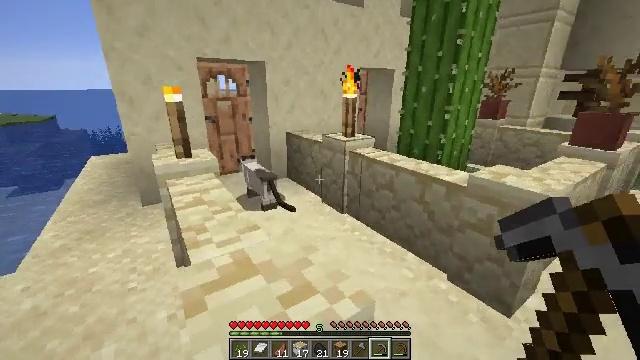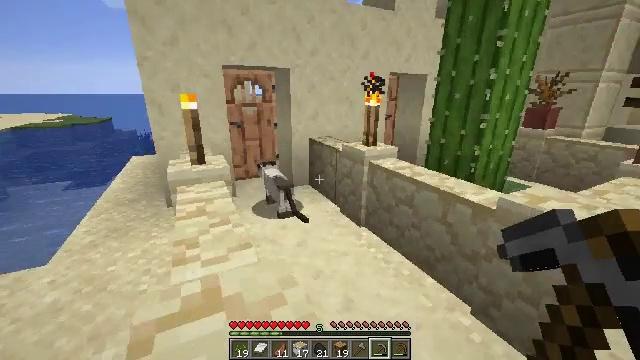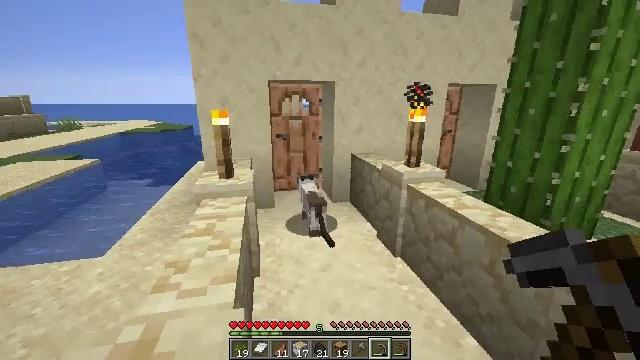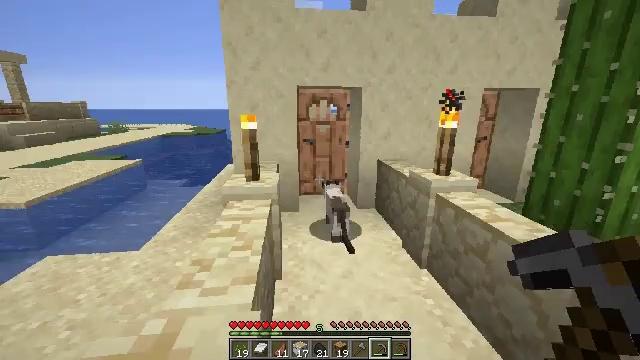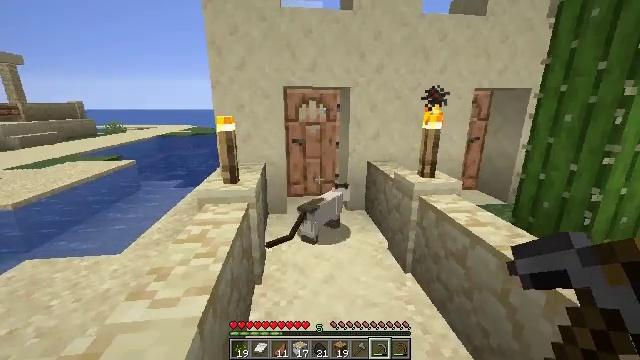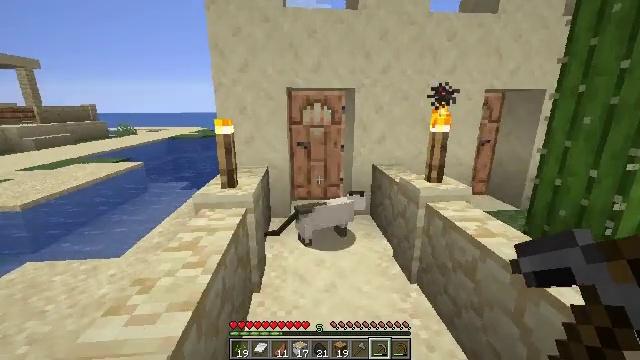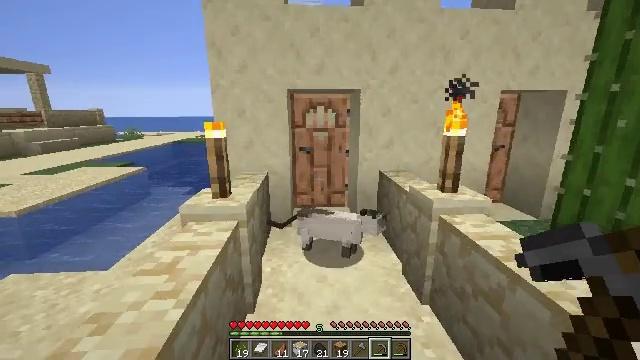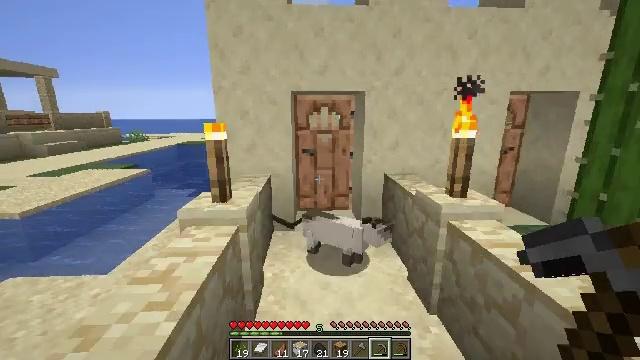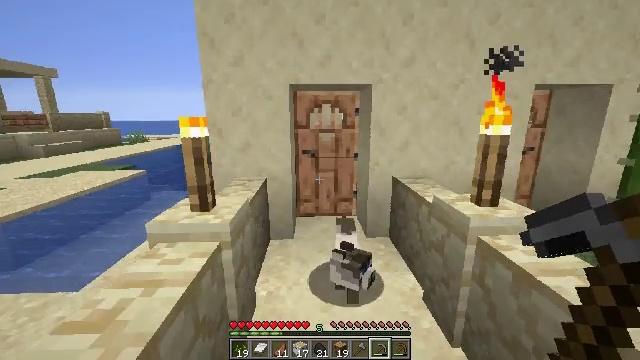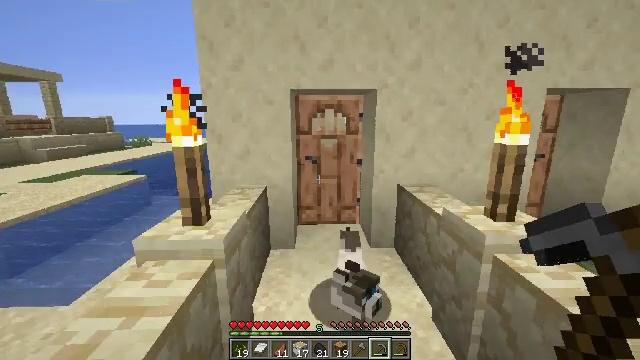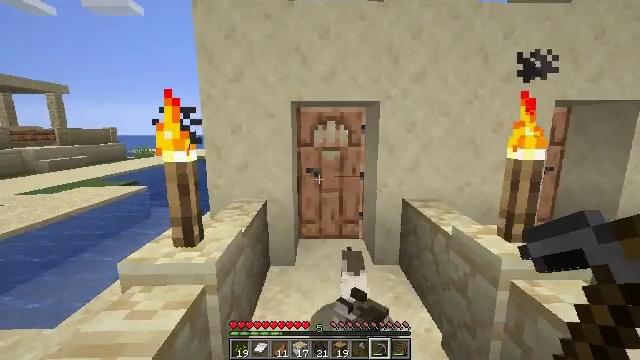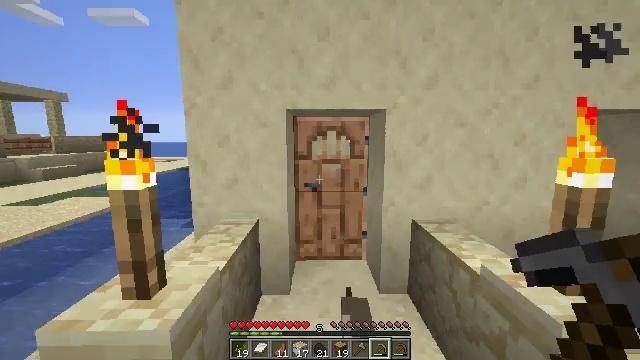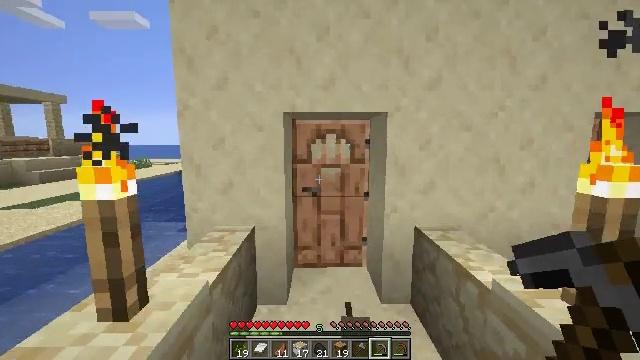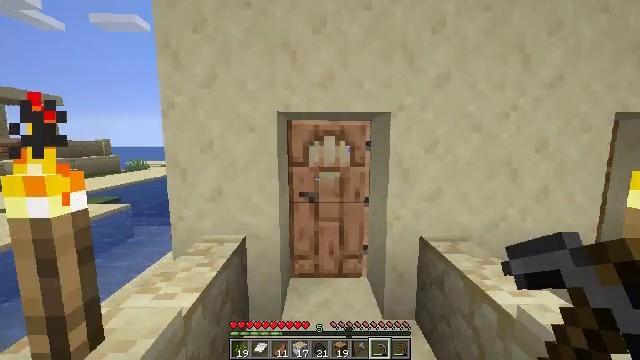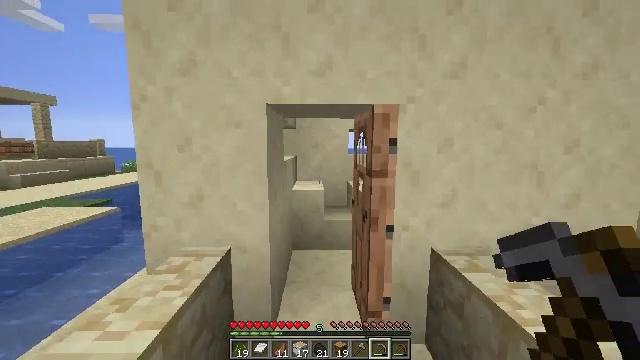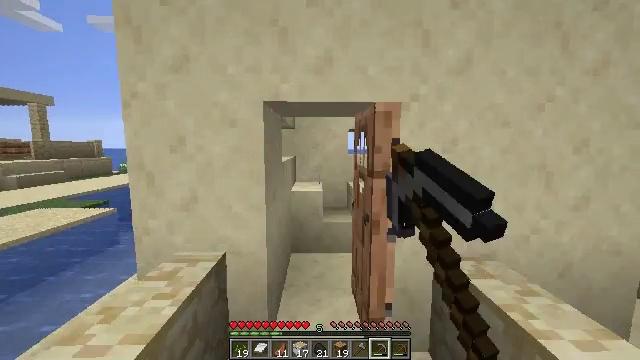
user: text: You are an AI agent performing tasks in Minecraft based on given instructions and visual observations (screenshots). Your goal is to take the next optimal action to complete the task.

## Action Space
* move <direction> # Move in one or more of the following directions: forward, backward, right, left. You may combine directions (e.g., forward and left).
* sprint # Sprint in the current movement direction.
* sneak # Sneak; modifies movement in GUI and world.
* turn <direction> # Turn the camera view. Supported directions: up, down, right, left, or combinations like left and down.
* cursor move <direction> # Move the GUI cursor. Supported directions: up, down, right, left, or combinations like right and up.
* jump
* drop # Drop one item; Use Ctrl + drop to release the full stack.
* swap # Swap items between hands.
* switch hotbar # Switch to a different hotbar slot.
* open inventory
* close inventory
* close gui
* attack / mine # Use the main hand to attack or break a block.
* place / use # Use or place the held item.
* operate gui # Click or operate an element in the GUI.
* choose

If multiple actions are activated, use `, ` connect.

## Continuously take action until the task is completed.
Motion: motion action
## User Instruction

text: Left click on the blast furnace to break it.
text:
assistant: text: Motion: move forward and move right, turn left and up
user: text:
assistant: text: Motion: move forward and move right, turn left and up
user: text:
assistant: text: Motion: move forward and move right, turn left and up
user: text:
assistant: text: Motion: move forward
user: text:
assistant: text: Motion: move forward, turn left
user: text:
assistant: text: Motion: move forward, turn left
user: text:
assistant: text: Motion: move forward
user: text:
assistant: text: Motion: move forward
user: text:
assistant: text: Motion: move forward
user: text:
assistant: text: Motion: move forward, turn up
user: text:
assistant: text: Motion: move forward, turn up
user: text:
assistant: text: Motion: move forward
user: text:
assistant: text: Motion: move forward
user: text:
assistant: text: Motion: move forward, use / place
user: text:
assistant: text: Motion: move forward, use / place
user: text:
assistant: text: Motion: move forward
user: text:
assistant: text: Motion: move forward
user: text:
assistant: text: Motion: move forward
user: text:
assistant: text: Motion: move forward
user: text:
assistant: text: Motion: move forward
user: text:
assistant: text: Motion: move forward, turn down
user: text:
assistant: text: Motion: move forward, turn down
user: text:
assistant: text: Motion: move forward, turn right and down
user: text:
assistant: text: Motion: move forward, turn right
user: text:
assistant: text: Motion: move forward, turn right
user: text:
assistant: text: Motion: move forward, turn right and down
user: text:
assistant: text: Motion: move forward, turn right
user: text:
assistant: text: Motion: move forward, turn right
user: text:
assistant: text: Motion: move forward and move left, turn right
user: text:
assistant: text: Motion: move forward and move left, turn right